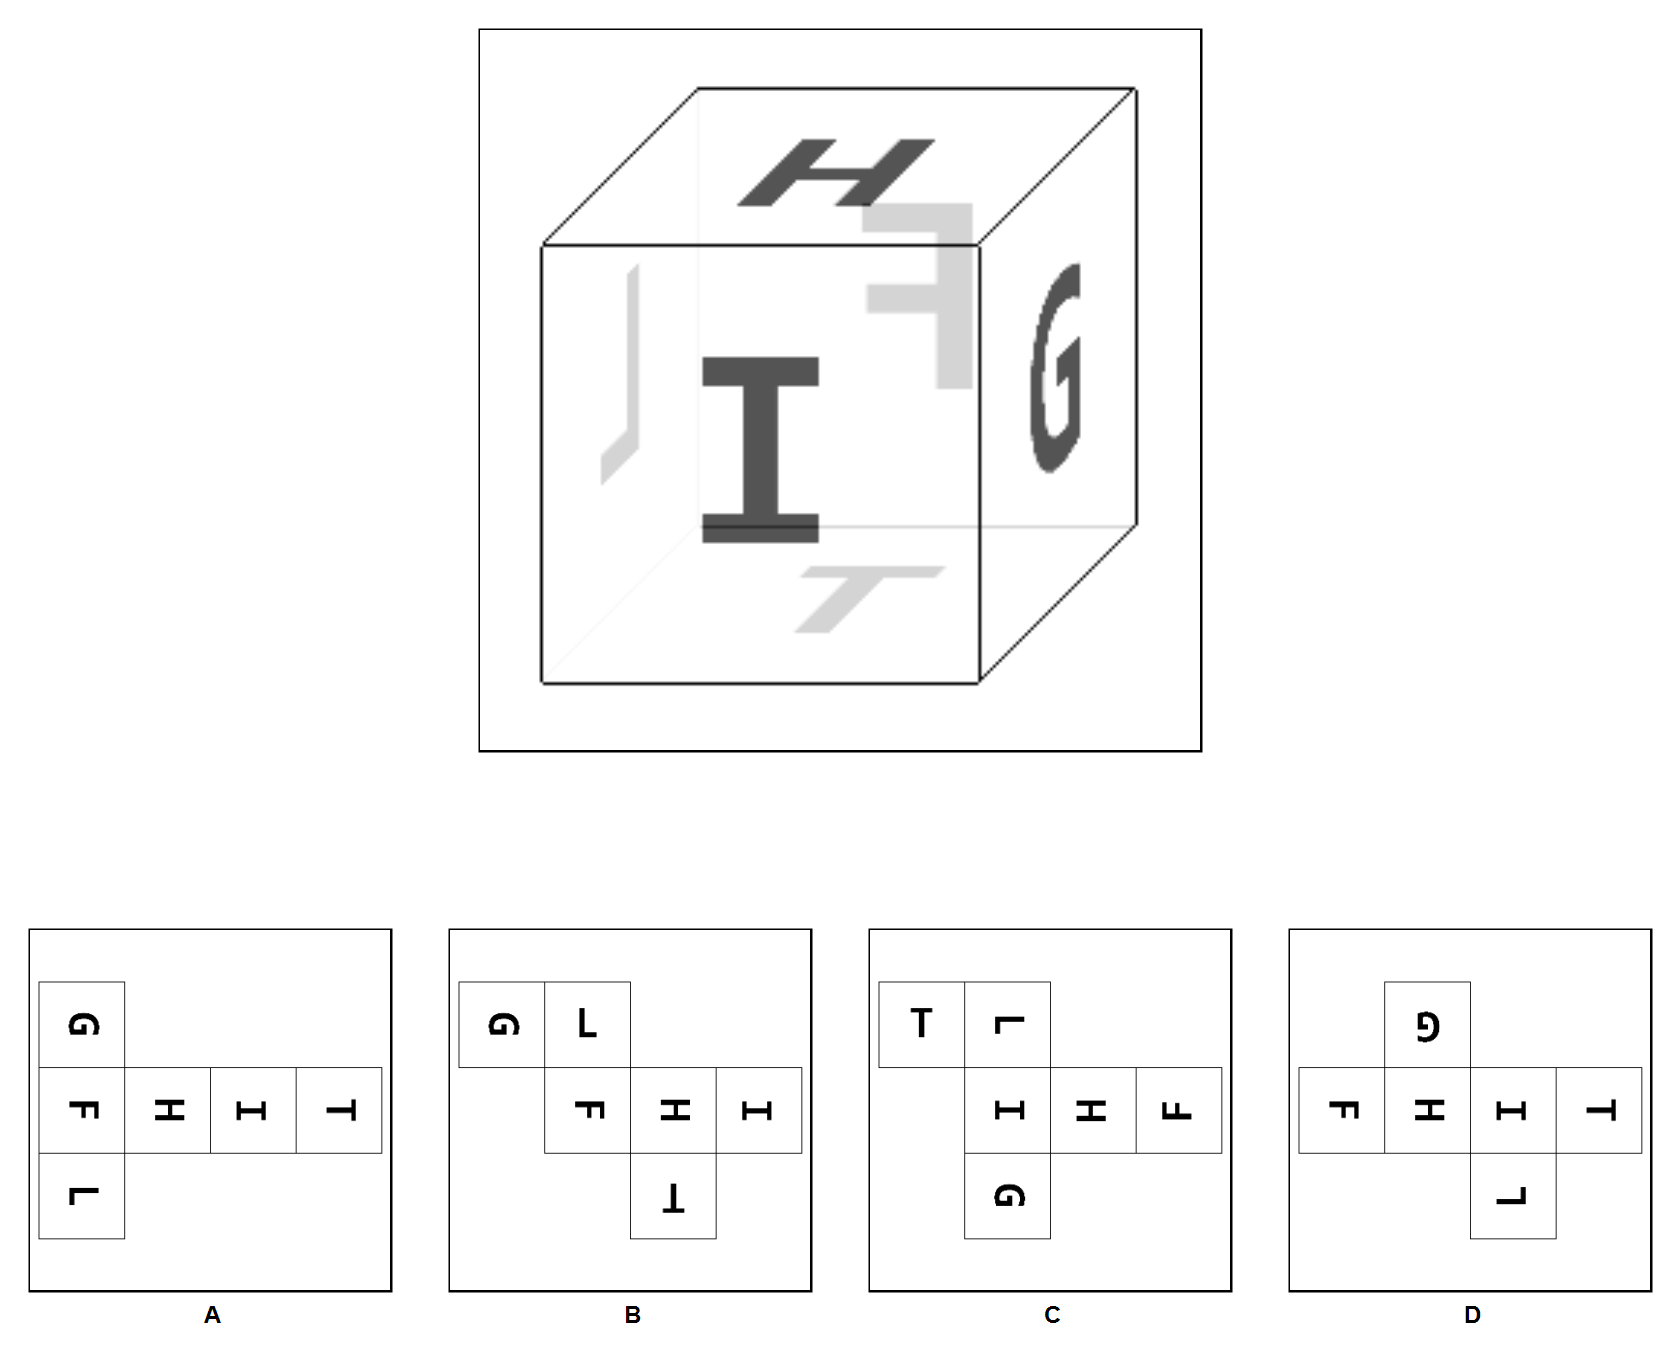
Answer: B